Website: lowes
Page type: order-tracking
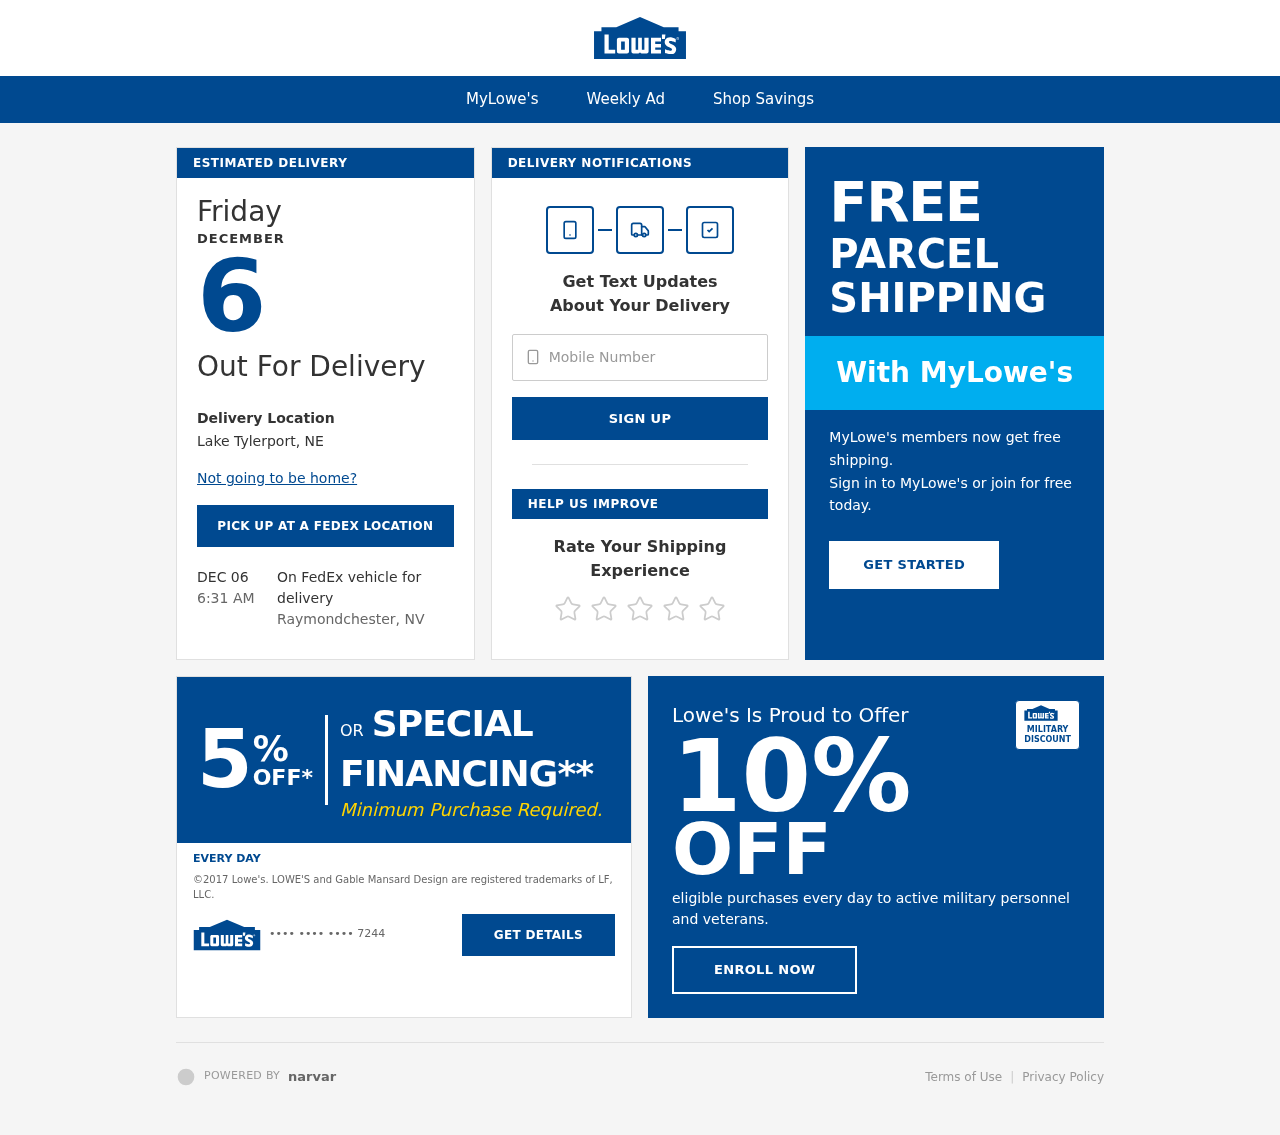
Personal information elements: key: PII_CARD_LAST4
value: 7244
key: PII_PHONE
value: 5592376493
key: PII_CITY_STATE
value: Lake Tylerport, NE
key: PII_CITY_STATE2
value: Raymondchester, NV
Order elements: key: ORDER_DELIVERY_DATE
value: DEC 06
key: ORDER_DELIVERY_DATE
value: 6:31 AM
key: ORDER_DELIVERY_DATE
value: DECEMBER
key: ORDER_DELIVERY_DATE
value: Friday
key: ORDER_DELIVERY_DATE
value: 6